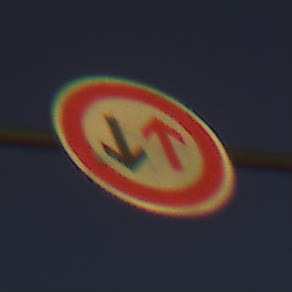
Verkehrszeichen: VorrangDesGegenverkehrs
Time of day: SunriseSunset
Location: Outdoor (Nature)
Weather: Clear
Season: NotSpecified
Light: Natural